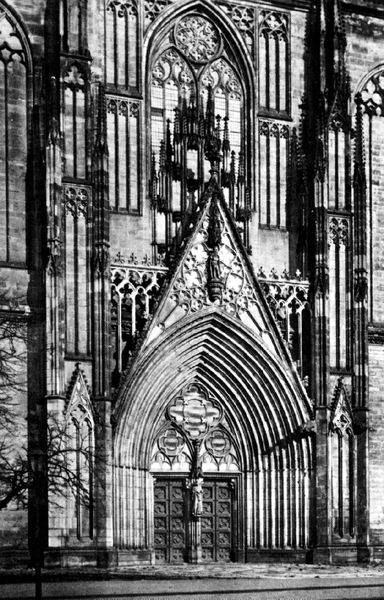
Titel: Dom zu Magdeburg
Standort: Magdeburg, Dom (EU - D - Sachsen-Anhalt)
Schlagwörter: baum, fenster, straße, tür, ornament, stein, kirche, figur, gotik, skulptur, bogen, fassade, türen, tor, foto, fotografie, eingang, kathedrale, portal, pforte, gotisch, rosette, spitzbogen, spitzbögen, kassettentür, gothik, durchbrochen, rosetten, maßwerk, haupteingang, strebepfeiler, wimperg, fiale, pässe, e, spizbogen, spizbögen, doppelportal, fjigur